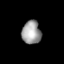
Tissue: lung
Cell type: Endothelial cells
Senescence score: 0.5535
Nuclear area (px): 434
Mean DAPI intensity: 158.251